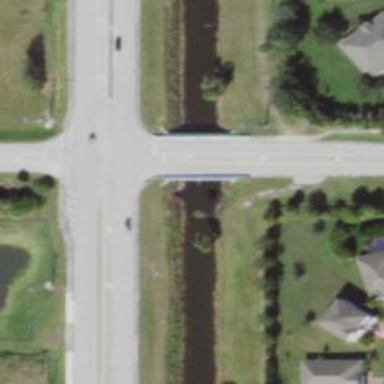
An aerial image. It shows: Tertiary road passing over bridge.